Question: I have listview and a two textview "title" and "subtitle" as a part of listitem. Now in some listitems i am only displaying only "title" and not "subtitle", in those case how to align "title" in center ? Below is screenshot and xml code

'''
<?xml version="1.0" encoding="utf-8"?>
<RelativeLayout xmlns:android="http://schemas.android.com/apk/res/android"
android:layout_width="fill_parent"
android:layout_height="wrap_content"
android:background="#ffffff"
android:padding="8dp">
<LinearLayout
android:id="@+id/Text"
android:layout_width="wrap_content"
android:layout_height="wrap_content"
android:orientation="vertical"
android:layout_marginLeft="15dip">
<TextView
android:id="@+id/list_item_entry_title"
android:layout_width="wrap_content"
android:layout_height="wrap_content"
android:ellipsize="marquee"
android:textColor="#666666"
android:fadingEdge="horizontal"
android:singleLine="true"
android:textSize="18sp"
/>
<TextView
android:id="@+id/list_item_entry_summary"
android:layout_width="wrap_content"
android:layout_height="wrap_content"
android:textColor="#666666"
android:gravity="center"
android:layout_alignLeft="@id/list_item_entry_title"
android:layout_below="@id/list_item_entry_title"
android:singleLine="true"
android:textSize="13sp"
/>
</LinearLayout>
<ImageView
android:id="@+id/lefticons"
android:layout_width="wrap_content"
android:layout_height="wrap_content"
android:layout_alignParentLeft="true"
android:layout_marginRight="15dip"
android:src="@drawable/icon" />
<ImageView
android:id="@+id/righticons"
android:layout_width="wrap_content"
android:layout_height="wrap_content"
android:layout_alignParentRight="true"
android:paddingRight="10dip"
android:src="@drawable/icon" />
</RelativeLayout>
'''
Programatically I tried setting setMargins but it is messing up. Any other solutions ?
'''
if (ei.getTitle().contentEquals("TV Results")) {
rightimageicon.setImageResource(R.drawable.arrow);
leftimageicon.setVisibility(View.GONE);
subtitle.setVisibility(View.GONE);
LinearLayout.LayoutParams params = (LinearLayout.LayoutParams)title.getLayoutParams();
params.setMargins(5, 5, 5, 5); //substitute parameters for left, top, right, bottom
title.setLayoutParams(params);
}
'''
Full getView code :
'''
@Override
public View getView(int position, View convertView, ViewGroup parent) {
View v = convertView;
final Item i = items.get(position);
if (i != null) {
if(i.isSection()){
SectionItem si = (SectionItem)i;
v = vi.inflate(R.layout.list_item_section, null);
v.setOnClickListener(null);
v.setOnLongClickListener(null);
v.setLongClickable(false);
final TextView sectionView = (TextView) v.findViewById(R.id.list_item_section_text);
sectionView.setText(si.getTitle());
}else{
EntryItem ei = (EntryItem)i;
v = vi.inflate(R.layout.list_item_entry_settings, null);
final TextView title = (TextView)v.findViewById(R.id.list_item_entry_title);
final TextView subtitle = (TextView)v.findViewById(R.id.list_item_entry_summary);
final ImageView rightimageicon = (ImageView)v.findViewById(R.id.righticons);
final ImageView leftimageicon = (ImageView)v.findViewById(R.id.lefticons);
if (title != null)
title.setText(ei.getTitle());
if(subtitle != null)
subtitle.setText(ei.getSubtitle());
if (ei.getTitle().contentEquals("Weekly Activity Status")) {
rightimageicon.setImageResource(R.drawable.arrow);
leftimageicon.setVisibility(View.GONE);
subtitle.setVisibility(View.GONE);
LinearLayout.LayoutParams params = (LinearLayout.LayoutParams)title.getLayoutParams();
params.setMargins(7, 7, 7, 7); //substitute parameters for left, top, right, bottom
title.setLayoutParams(params);
//rightimageicon.setLayoutParams(params);
}
else if (ei.getTitle().contentEquals("TV Results")) {
rightimageicon.setImageResource(R.drawable.arrow);
leftimageicon.setVisibility(View.GONE);
subtitle.setVisibility(View.GONE);
LinearLayout.LayoutParams params = (LinearLayout.LayoutParams)title.getLayoutParams();
params.setMargins(5, 5, 5, 5); //substitute parameters for left, top, right, bottom
title.setLayoutParams(params);
}
else if (ei.getTitle().contentEquals("MI App")) {
if(prefs.getRoamDataAllowed(context)){
rightimageicon.setImageResource(R.drawable.switch_on);
button01pos = 1;
}else{
rightimageicon.setImageResource(R.drawable.switch_off);
button01pos = 0;
}
rightimageicon.setOnClickListener(new OnClickListener() {
public void onClick(View v) {
if (button01pos == 0) {
rightimageicon.setImageResource(R.drawable.switch_on);
button01pos = 1;
} else if (button01pos == 1) {
rightimageicon.setImageResource(R.drawable.switch_off);
button01pos = 0;
}
}
});
leftimageicon.setVisibility(View.GONE);
subtitle.setVisibility(View.GONE);
LinearLayout.LayoutParams params = (LinearLayout.LayoutParams)title.getLayoutParams();
params.setMargins(5, 5, 5, 5); //substitute parameters for left, top, right, bottom
title.setLayoutParams(params);
}
else if (ei.getTitle().contentEquals("MI VPN")) {
if (vpnenableboolean && currentapiVersion >= android.os.Build.VERSION_CODES.ICE_CREAM_SANDWICH && !prefs.getTunInterfaceNotAvilableStatus(context)) {
rightimageicon.setImageResource(R.drawable.switch_on);
leftimageicon.setVisibility(View.GONE);
subtitle.setVisibility(View.GONE);
LinearLayout.LayoutParams params = (LinearLayout.LayoutParams)title.getLayoutParams();
params.setMargins(5, 5, 5, 5); //substitute parameters for left, top, right, bottom
title.setLayoutParams(params);
if (currentapiVersion >= android.os.Build.VERSION_CODES.ICE_CREAM_SANDWICH && !prefs.getTunInterfaceNotAvilableStatus(context)) {
if (SettingsActivity.profile_name != null) {
try {
current_state = defaultprefs.getString("currentstate",
"DISCONNECTED");
if (current_state.equalsIgnoreCase("CONNECTED")
&& OpenVPNService.current_state
.equalsIgnoreCase("CONNECTED")) {
rightimageicon.setImageResource(R.drawable.switch_on);
} else {
rightimageicon.setImageResource(R.drawable.switch_off);
}
} catch (Exception e) {
rightimageicon.setImageResource(R.drawable.switch_off);
}
} else {
rightimageicon.setImageResource(R.drawable.switch_off);
}
}
}
}
else if (ei.getTitle().contentEquals("Facebook")) {
leftimageicon.setImageResource(R.drawable.facebook);
LinearLayout.LayoutParams params = (LinearLayout.LayoutParams)title.getLayoutParams();
params.setMargins(50, 0, 0, 0); //substitute parameters for left, top, right, bottom
title.setLayoutParams(params);
if(!prefs.getFbTokenStatus(context)){
subtitle.setVisibility(View.VISIBLE);
rightimageicon.setImageResource(R.drawable.wrong);
}else{
subtitle.setVisibility(View.INVISIBLE);
rightimageicon.setImageResource(R.drawable.ok);
}
}
else if (ei.getTitle().contentEquals("Twitter")) {
leftimageicon.setImageResource(R.drawable.twitter);
LinearLayout.LayoutParams params = (LinearLayout.LayoutParams)title.getLayoutParams();
params.setMargins(50, 0, 0, 0); //substitute parameters for left, top, right, bottom
title.setLayoutParams(params);
if(!prefs.getTwTokenStatus(context)){
subtitle.setVisibility(View.VISIBLE);
rightimageicon.setImageResource(R.drawable.wrong);
}else{
subtitle.setVisibility(View.INVISIBLE);
rightimageicon.setImageResource(R.drawable.ok);
}
}
else {
rightimageicon.setVisibility(View.GONE);
leftimageicon.setVisibility(View.GONE);
}
}
}
return v;
'''
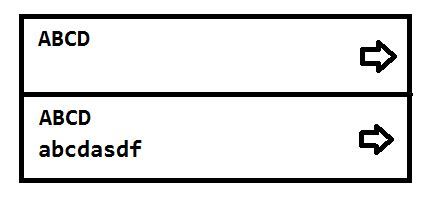
Answer: Try this..
'''
<?xml version="1.0" encoding="utf-8"?>
<LinearLayout xmlns:android="http://schemas.android.com/apk/res/android"
android:layout_width="fill_parent"
android:layout_height="wrap_content"
android:background="#ffffff"
android:gravity="center"
android:padding="8dp">
<ImageView
android:id="@+id/lefticons"
android:layout_width="wrap_content"
android:layout_height="wrap_content"
android:layout_alignParentLeft="true"
android:layout_marginRight="15dip"
android:src="@drawable/icon" />
<LinearLayout
android:id="@+id/Text"
android:layout_width="0dp"
android:layout_height="wrap_content"
android:layout_weight="1"
android:orientation="vertical"
android:layout_marginLeft="15dip">
<TextView
android:id="@+id/list_item_entry_title"
android:layout_width="wrap_content"
android:layout_height="wrap_content"
android:ellipsize="marquee"
android:gravity="center"
android:textColor="#666666"
android:fadingEdge="horizontal"
android:singleLine="true"
android:textSize="18sp"
/>
<TextView
android:id="@+id/list_item_entry_summary"
android:layout_width="wrap_content"
android:layout_height="wrap_content"
android:textColor="#666666"
android:gravity="center"
android:layout_alignLeft="@id/list_item_entry_title"
android:layout_below="@id/list_item_entry_title"
android:singleLine="true"
android:textSize="13sp"
/>
</LinearLayout>
<ImageView
android:id="@+id/righticons"
android:layout_width="wrap_content"
android:layout_height="wrap_content"
android:layout_alignParentRight="true"
android:paddingRight="10dip"
android:src="@drawable/icon" />
</LinearLayout>
'''